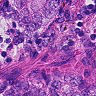
Metastatic tissue present: yes